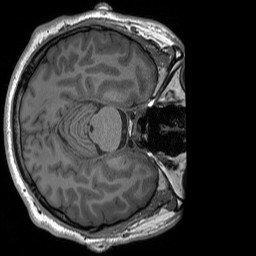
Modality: T1w
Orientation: axial
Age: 27
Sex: male
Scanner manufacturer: siemens
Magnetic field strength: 3 T
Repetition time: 1.9 s
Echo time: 0.00252 s